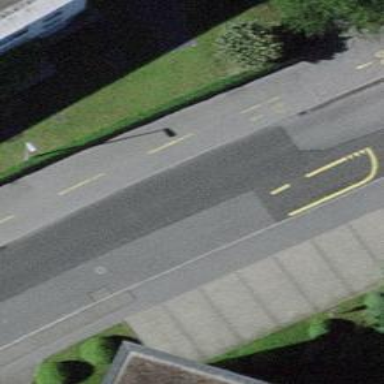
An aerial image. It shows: Service road with separate sidewalks on both sides.